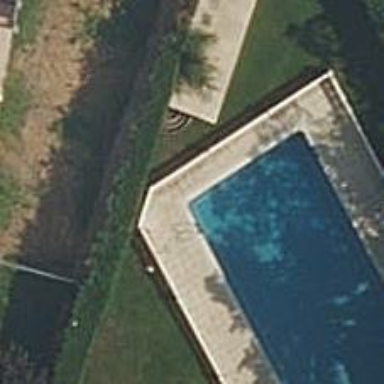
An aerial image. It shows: Outdoor swimming pool located on leisure land.